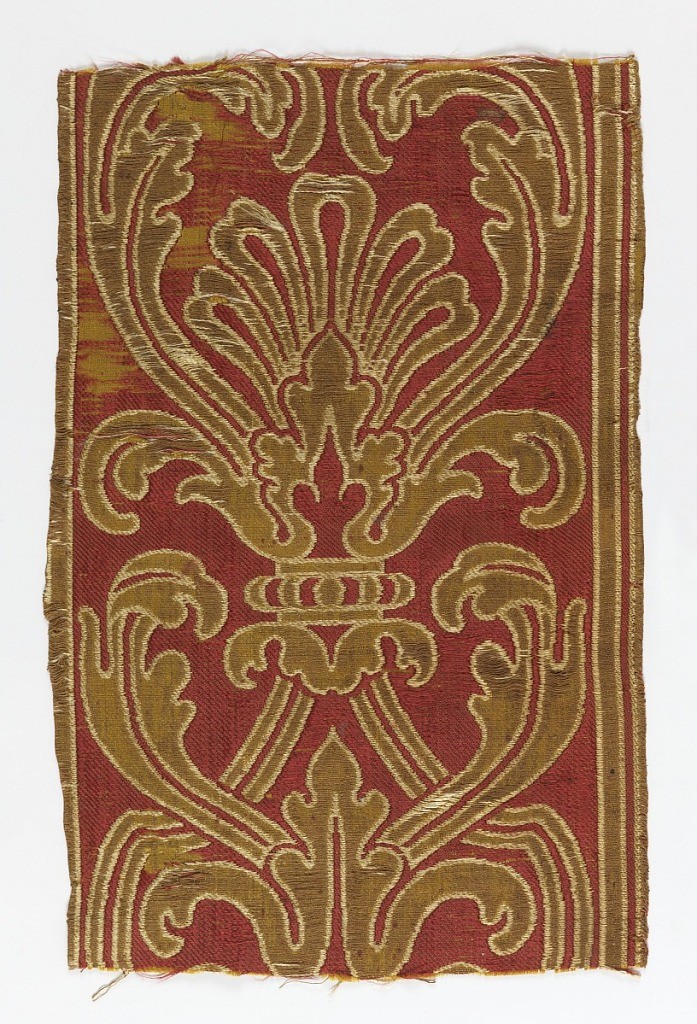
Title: Border fragment
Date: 17th century
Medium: silk, linen Technique: brocatelle
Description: Fragment of a border with a symmetrical design of acanthus leaf and scrolls in green and white on a red ground.